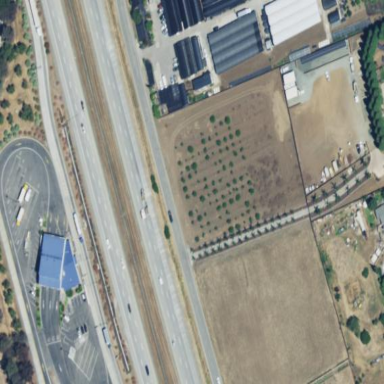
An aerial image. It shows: Plant nursery.